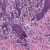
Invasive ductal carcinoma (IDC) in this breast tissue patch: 0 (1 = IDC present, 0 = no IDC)